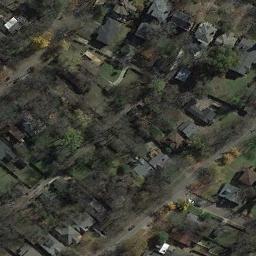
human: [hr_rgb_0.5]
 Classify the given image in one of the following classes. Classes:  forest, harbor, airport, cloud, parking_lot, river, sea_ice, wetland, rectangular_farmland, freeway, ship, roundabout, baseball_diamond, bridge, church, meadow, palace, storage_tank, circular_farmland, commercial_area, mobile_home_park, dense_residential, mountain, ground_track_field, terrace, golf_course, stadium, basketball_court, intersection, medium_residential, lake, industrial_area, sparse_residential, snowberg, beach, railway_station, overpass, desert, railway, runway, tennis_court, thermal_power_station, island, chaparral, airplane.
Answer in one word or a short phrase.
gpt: medium_residential